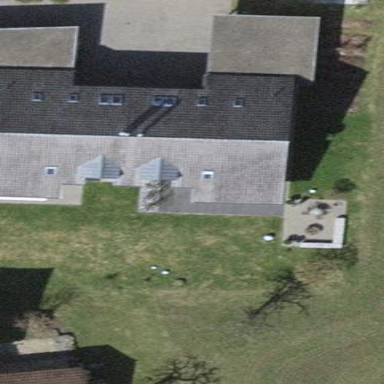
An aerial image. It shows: Detached building.